Aerial crown-view tile of a tropical tree (Barro Colorado Island, Panama), acquired 20250124:
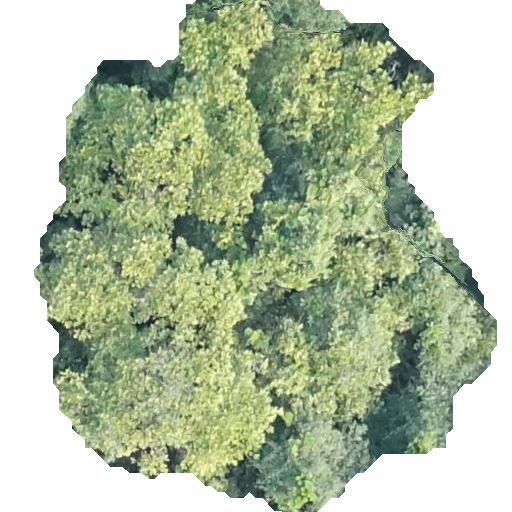
Species: Anacardium excelsum
GBIF accepted scientific name: Anacardium excelsum
Crown area: 257.936 m²